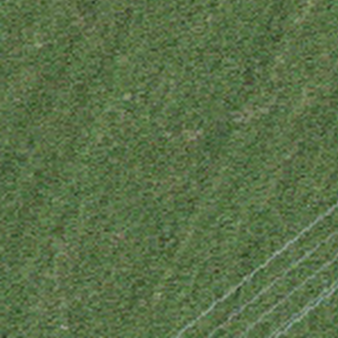
Label: other